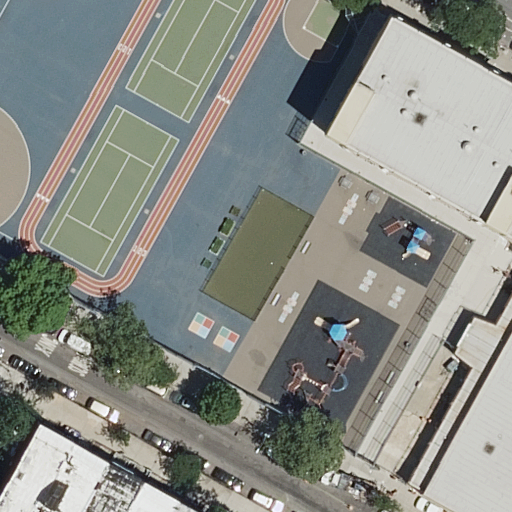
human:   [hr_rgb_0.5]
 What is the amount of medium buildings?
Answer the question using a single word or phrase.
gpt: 4

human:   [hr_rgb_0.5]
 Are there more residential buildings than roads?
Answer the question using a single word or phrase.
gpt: yes

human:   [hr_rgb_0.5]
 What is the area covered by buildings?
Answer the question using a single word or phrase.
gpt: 2425m2

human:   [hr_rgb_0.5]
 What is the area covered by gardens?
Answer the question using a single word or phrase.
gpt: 1154m2

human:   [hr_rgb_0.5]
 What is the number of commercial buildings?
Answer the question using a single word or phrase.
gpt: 0

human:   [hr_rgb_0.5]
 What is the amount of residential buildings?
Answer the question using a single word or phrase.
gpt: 6

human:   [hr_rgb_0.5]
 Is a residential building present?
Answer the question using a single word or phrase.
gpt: yes

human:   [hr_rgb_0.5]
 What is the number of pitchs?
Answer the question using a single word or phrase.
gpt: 3

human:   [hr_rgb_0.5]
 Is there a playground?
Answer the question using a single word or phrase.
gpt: yes

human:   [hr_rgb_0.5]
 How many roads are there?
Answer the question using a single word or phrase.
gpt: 1

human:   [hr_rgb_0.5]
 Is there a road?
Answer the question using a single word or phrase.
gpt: yes

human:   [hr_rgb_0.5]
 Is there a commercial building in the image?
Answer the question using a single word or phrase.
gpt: no

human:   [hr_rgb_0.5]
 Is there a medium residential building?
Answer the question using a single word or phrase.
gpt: yes

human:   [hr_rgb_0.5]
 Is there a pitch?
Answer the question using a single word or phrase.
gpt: yes

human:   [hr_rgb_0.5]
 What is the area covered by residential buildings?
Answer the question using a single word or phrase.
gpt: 2425m2

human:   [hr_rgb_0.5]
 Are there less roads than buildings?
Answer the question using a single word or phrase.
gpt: yes

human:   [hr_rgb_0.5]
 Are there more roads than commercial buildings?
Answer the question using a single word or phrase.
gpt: yes

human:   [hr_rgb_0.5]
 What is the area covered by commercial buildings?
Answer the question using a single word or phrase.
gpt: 0m2

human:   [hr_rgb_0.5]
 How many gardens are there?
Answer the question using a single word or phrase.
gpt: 1

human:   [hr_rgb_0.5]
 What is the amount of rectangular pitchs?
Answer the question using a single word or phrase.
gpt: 1

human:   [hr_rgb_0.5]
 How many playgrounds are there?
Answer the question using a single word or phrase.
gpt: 1

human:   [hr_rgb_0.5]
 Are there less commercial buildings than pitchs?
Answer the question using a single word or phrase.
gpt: yes

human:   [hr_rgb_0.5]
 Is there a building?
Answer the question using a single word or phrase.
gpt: yes

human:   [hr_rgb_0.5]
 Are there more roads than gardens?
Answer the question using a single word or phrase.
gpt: no

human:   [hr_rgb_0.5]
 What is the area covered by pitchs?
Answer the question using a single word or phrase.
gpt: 640m2

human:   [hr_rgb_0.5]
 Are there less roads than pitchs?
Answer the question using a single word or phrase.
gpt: yes

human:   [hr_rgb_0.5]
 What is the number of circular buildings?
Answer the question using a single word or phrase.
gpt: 0

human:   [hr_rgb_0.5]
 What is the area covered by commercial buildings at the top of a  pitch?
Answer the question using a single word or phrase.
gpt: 0m2

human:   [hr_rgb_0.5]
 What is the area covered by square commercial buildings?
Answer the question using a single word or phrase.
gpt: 0m2

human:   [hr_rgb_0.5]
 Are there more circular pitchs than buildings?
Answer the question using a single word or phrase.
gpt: no

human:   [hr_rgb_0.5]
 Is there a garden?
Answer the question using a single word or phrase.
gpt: yes

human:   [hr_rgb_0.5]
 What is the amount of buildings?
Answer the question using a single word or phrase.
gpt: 6

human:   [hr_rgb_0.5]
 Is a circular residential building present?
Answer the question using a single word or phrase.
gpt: no

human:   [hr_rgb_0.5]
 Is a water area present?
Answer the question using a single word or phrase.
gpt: no

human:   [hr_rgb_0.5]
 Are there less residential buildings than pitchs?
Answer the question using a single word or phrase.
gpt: no

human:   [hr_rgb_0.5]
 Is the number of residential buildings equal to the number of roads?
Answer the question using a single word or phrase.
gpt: no

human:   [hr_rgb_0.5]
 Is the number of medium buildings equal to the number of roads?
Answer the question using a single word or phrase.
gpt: no

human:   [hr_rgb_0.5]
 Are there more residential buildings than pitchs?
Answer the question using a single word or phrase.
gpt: yes

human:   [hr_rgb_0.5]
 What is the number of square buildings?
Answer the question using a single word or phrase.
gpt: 0

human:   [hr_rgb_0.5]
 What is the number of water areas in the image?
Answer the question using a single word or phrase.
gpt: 0

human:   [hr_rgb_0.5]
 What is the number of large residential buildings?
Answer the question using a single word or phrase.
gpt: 1

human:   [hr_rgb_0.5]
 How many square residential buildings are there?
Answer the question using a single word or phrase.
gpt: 0

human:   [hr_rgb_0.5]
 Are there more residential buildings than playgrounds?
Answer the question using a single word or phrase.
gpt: yes

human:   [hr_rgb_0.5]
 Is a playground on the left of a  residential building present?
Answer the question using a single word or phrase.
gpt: yes

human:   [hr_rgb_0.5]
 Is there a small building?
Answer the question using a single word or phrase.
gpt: yes

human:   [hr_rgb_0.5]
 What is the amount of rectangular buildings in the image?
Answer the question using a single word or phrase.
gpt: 6

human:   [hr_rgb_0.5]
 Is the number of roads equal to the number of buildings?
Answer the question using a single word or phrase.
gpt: no

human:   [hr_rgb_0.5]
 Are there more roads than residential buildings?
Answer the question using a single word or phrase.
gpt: no

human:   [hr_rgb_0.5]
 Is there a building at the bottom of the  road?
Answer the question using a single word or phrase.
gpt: yes

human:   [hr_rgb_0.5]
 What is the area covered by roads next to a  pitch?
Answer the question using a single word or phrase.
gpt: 0m2

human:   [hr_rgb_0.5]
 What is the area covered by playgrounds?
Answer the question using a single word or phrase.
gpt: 473m2

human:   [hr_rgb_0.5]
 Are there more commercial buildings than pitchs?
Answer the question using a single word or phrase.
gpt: no

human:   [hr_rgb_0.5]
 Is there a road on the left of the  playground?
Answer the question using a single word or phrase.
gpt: no

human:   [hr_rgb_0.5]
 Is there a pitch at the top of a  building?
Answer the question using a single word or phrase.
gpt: yes

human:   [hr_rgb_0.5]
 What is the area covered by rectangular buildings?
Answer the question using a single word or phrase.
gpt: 2425m2

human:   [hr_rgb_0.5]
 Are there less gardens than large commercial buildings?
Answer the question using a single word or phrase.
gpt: no

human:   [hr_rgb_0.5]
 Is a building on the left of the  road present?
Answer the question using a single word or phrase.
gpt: yes

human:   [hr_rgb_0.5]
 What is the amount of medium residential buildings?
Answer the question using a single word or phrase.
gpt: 4

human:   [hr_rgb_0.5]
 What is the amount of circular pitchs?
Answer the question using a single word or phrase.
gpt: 0

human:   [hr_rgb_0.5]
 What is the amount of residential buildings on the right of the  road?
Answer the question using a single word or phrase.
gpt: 1

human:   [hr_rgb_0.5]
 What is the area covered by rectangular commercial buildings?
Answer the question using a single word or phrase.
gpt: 0m2

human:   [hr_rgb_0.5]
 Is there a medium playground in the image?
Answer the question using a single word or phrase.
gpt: yes

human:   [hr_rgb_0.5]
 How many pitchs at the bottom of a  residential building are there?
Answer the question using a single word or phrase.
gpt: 0

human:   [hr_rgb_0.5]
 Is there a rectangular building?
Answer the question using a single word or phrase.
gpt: yes